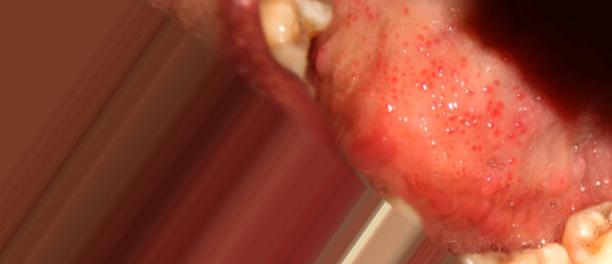
Condition: Caries